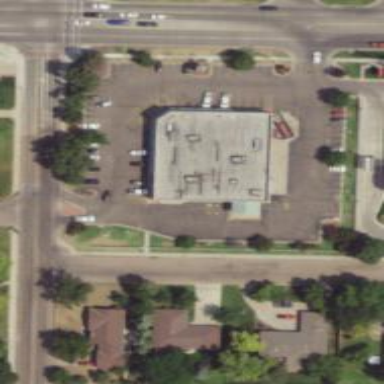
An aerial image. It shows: Pharmacy providing healthcare services.